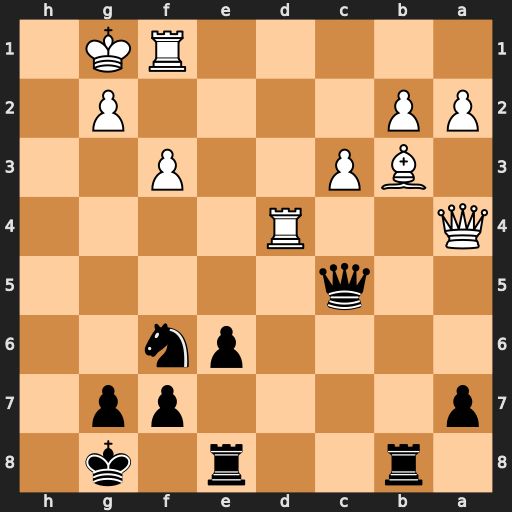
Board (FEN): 1r2r1k1/p4pp1/4pn2/2q5/Q2R4/1BP2P2/PP4P1/5RK1
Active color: b
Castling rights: -
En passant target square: -
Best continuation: e5 Bxf7+ Kxf7 Qc4+ Qxc4